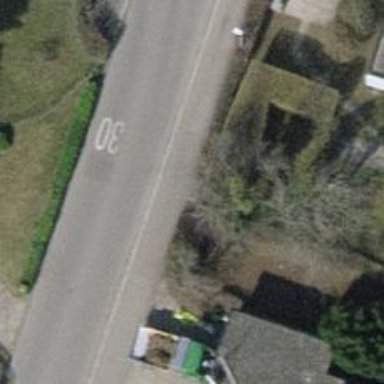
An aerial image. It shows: Street cabinet meant for power infrastructure.